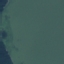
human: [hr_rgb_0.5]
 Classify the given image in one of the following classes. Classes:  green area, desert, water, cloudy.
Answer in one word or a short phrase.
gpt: water